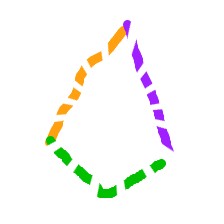
Shape: kite